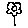
Label: flower